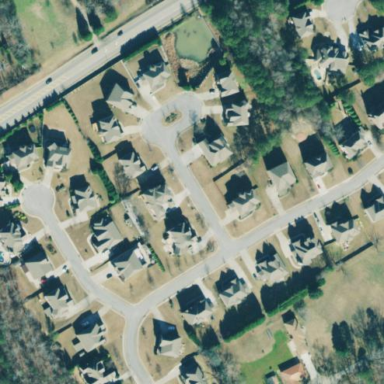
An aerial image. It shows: Residential area within neighborhood.